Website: lowes
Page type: cart
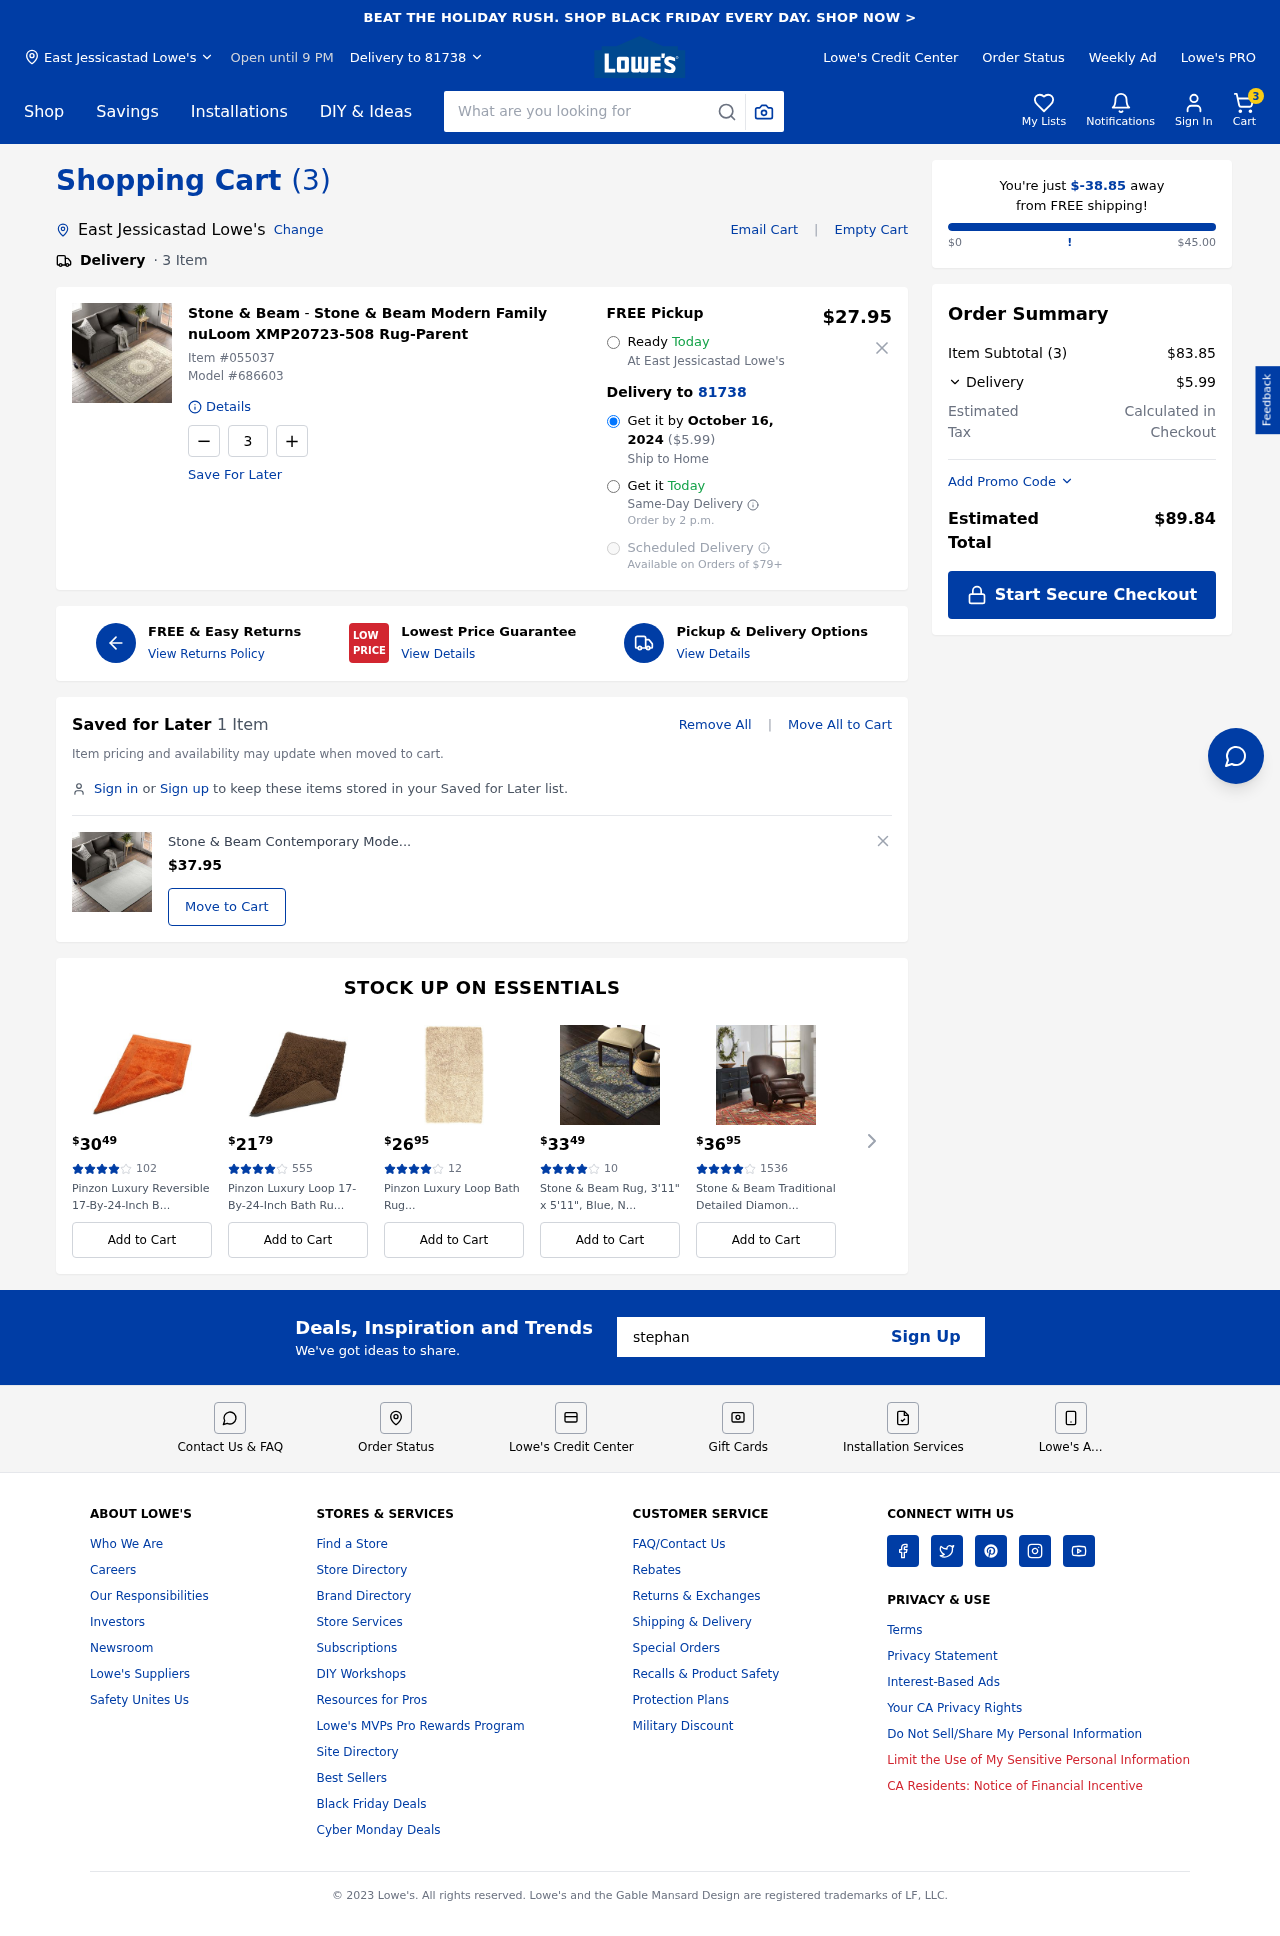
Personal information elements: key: PII_CITY
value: East Jessicastad Lowe's
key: PII_EMAIL
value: stephanie_yang@gmail.com
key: PII_POSTCODE
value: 81738
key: PII_CITY2
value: East Jessicastad Lowe's
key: PII_CITY3
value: East Jessicastad
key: PII_POSTCODE_FULL
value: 81738
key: PII_POSTCODE_NUMERIC
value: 81738
Product elements: key: PRODUCT1_BRAND
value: Stone & Beam
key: PRODUCT1_NAME
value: Stone & Beam Modern Family nuLoom XMP20723-508 Rug-Parent
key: PRODUCT1_PRICE
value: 27.95
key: PRODUCT1_QUANTITY
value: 3
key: PRODUCT2_NAME
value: Stone & Beam Contemporary Mode Tone Wool Rug
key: PRODUCT2_PRICE
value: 37.95
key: PRODUCT1_ITEM_NUMBER
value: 055037
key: PRODUCT1_MODEL_NUMBER
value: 686603
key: PRODUCT3_PRICE
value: $3049
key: PRODUCT3_NUM_RATINGS
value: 102
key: PRODUCT3_NAME
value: Pinzon Luxury Reversible 17-By-24-Inch B...
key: PRODUCT4_PRICE
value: $2179
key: PRODUCT4_NUM_RATINGS
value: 555
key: PRODUCT4_NAME
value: Pinzon Luxury Loop 17-By-24-Inch Bath Ru...
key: PRODUCT5_PRICE
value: $2695
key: PRODUCT5_NUM_RATINGS
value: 12
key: PRODUCT5_NAME
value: Pinzon Luxury Loop Bath Rug...
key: PRODUCT6_PRICE
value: $3349
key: PRODUCT6_NUM_RATINGS
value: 10
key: PRODUCT6_NAME
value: Stone & Beam Rug, 3'11" x 5'11", Blue, N...
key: PRODUCT7_PRICE
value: $3695
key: PRODUCT7_NUM_RATINGS
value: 1536
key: PRODUCT7_NAME
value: Stone & Beam Traditional Detailed Diamon...
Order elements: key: ORDER_NUM_ITEMS
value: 3
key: ORDER_DELIVERY_DATE
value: October 16, 2024
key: ORDER_SHIPPING_COST2
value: $5.99
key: ORDER_SHIPPING_AWAY
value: $-38.85
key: ORDER_SUBTOTAL
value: $83.85
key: ORDER_SHIPPING_COST
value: $5.99
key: ORDER_TOTAL
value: $89.84
Search elements: key: HEADER_SEARCH
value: What are you looking for
Other elements: key: SAVED_NUM_ITEMS
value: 1 Item